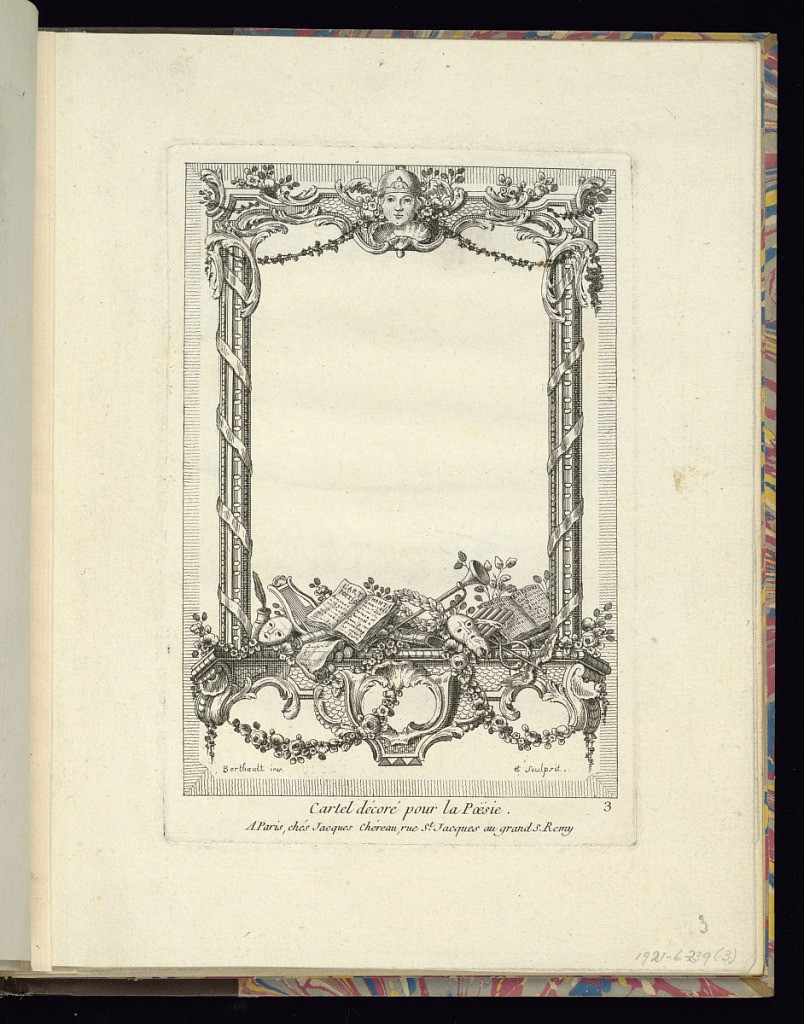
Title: Cartel décoré pour la Poësie
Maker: Pierre-Gabriel Berthault, French, 1737–1831
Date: ca. 1758
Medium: Etching and engraving on laid paper
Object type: Print
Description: Design of a rocaille frame with scrolls, flowers, and attributes of poetry, including a mascaron with a winged helmet, a book, a quill, masks, and musical instruments. The plate is signed and numbered.